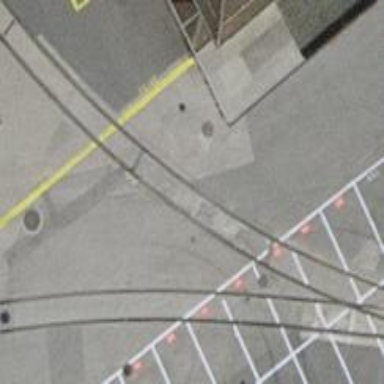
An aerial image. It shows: Level crossing along the railway.